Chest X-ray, PA view. Patient: 57 years old, sex F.
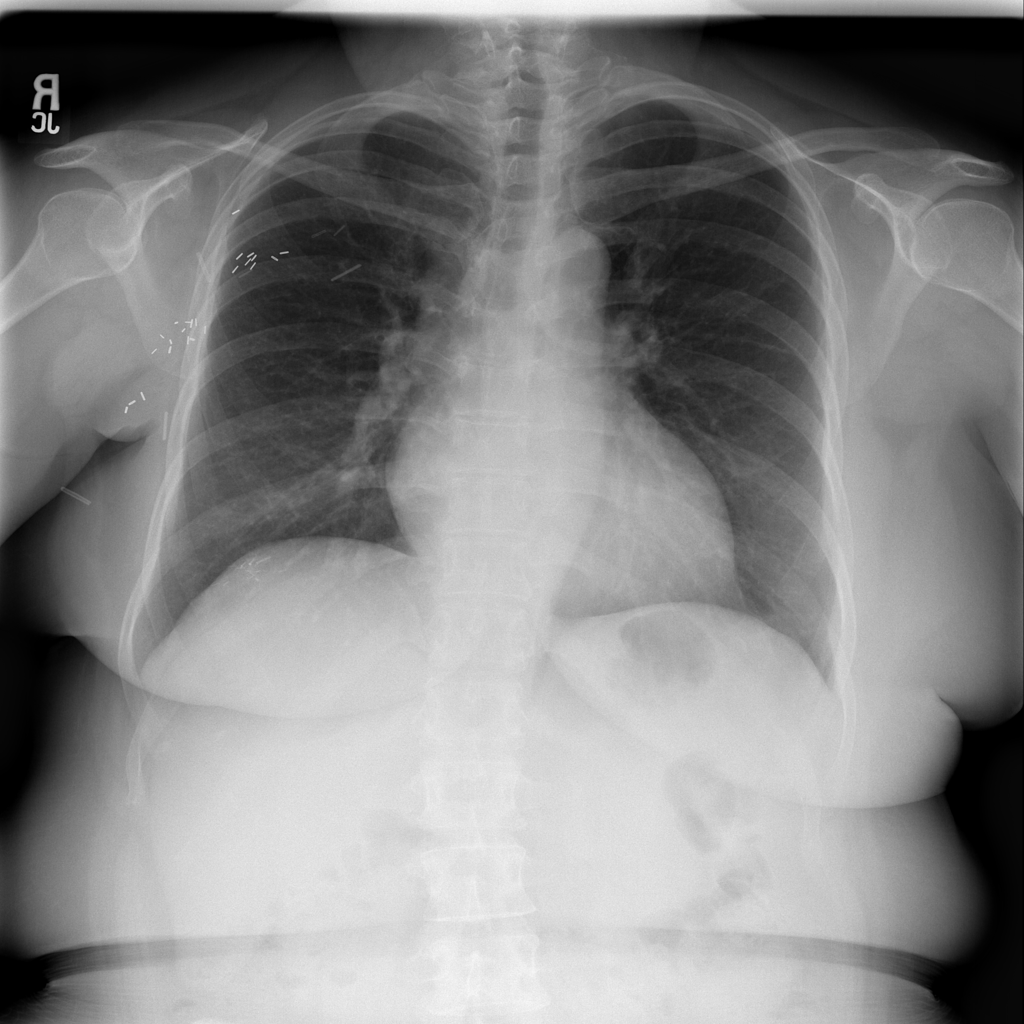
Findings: Cardiomegaly, Effusion